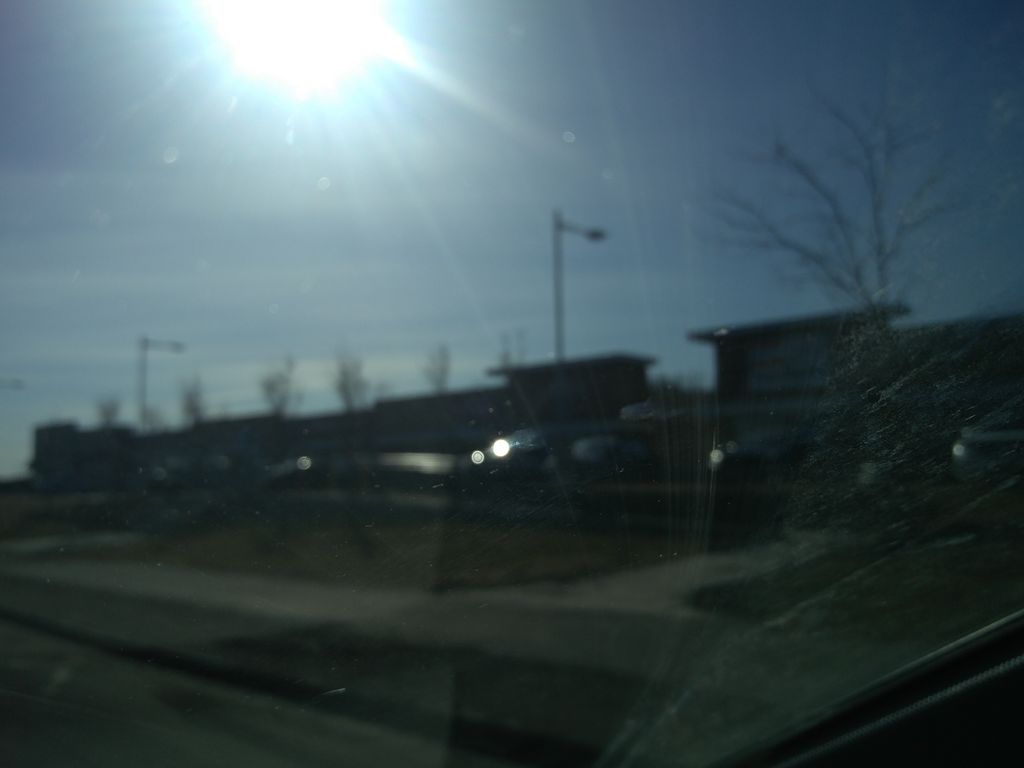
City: ottawa-gatineau